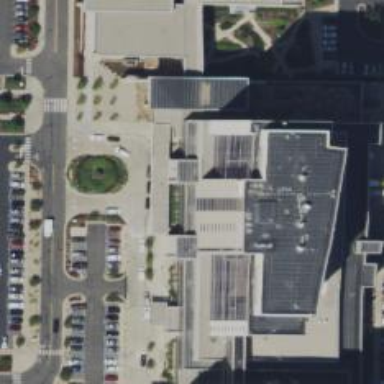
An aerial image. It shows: Hospital building.